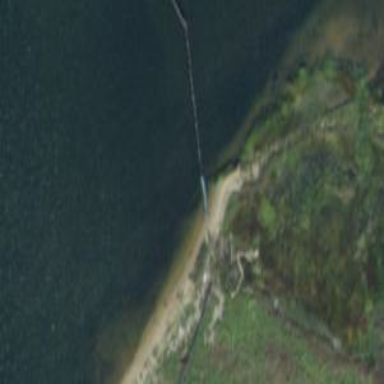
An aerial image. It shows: Breakwater structure.